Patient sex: M
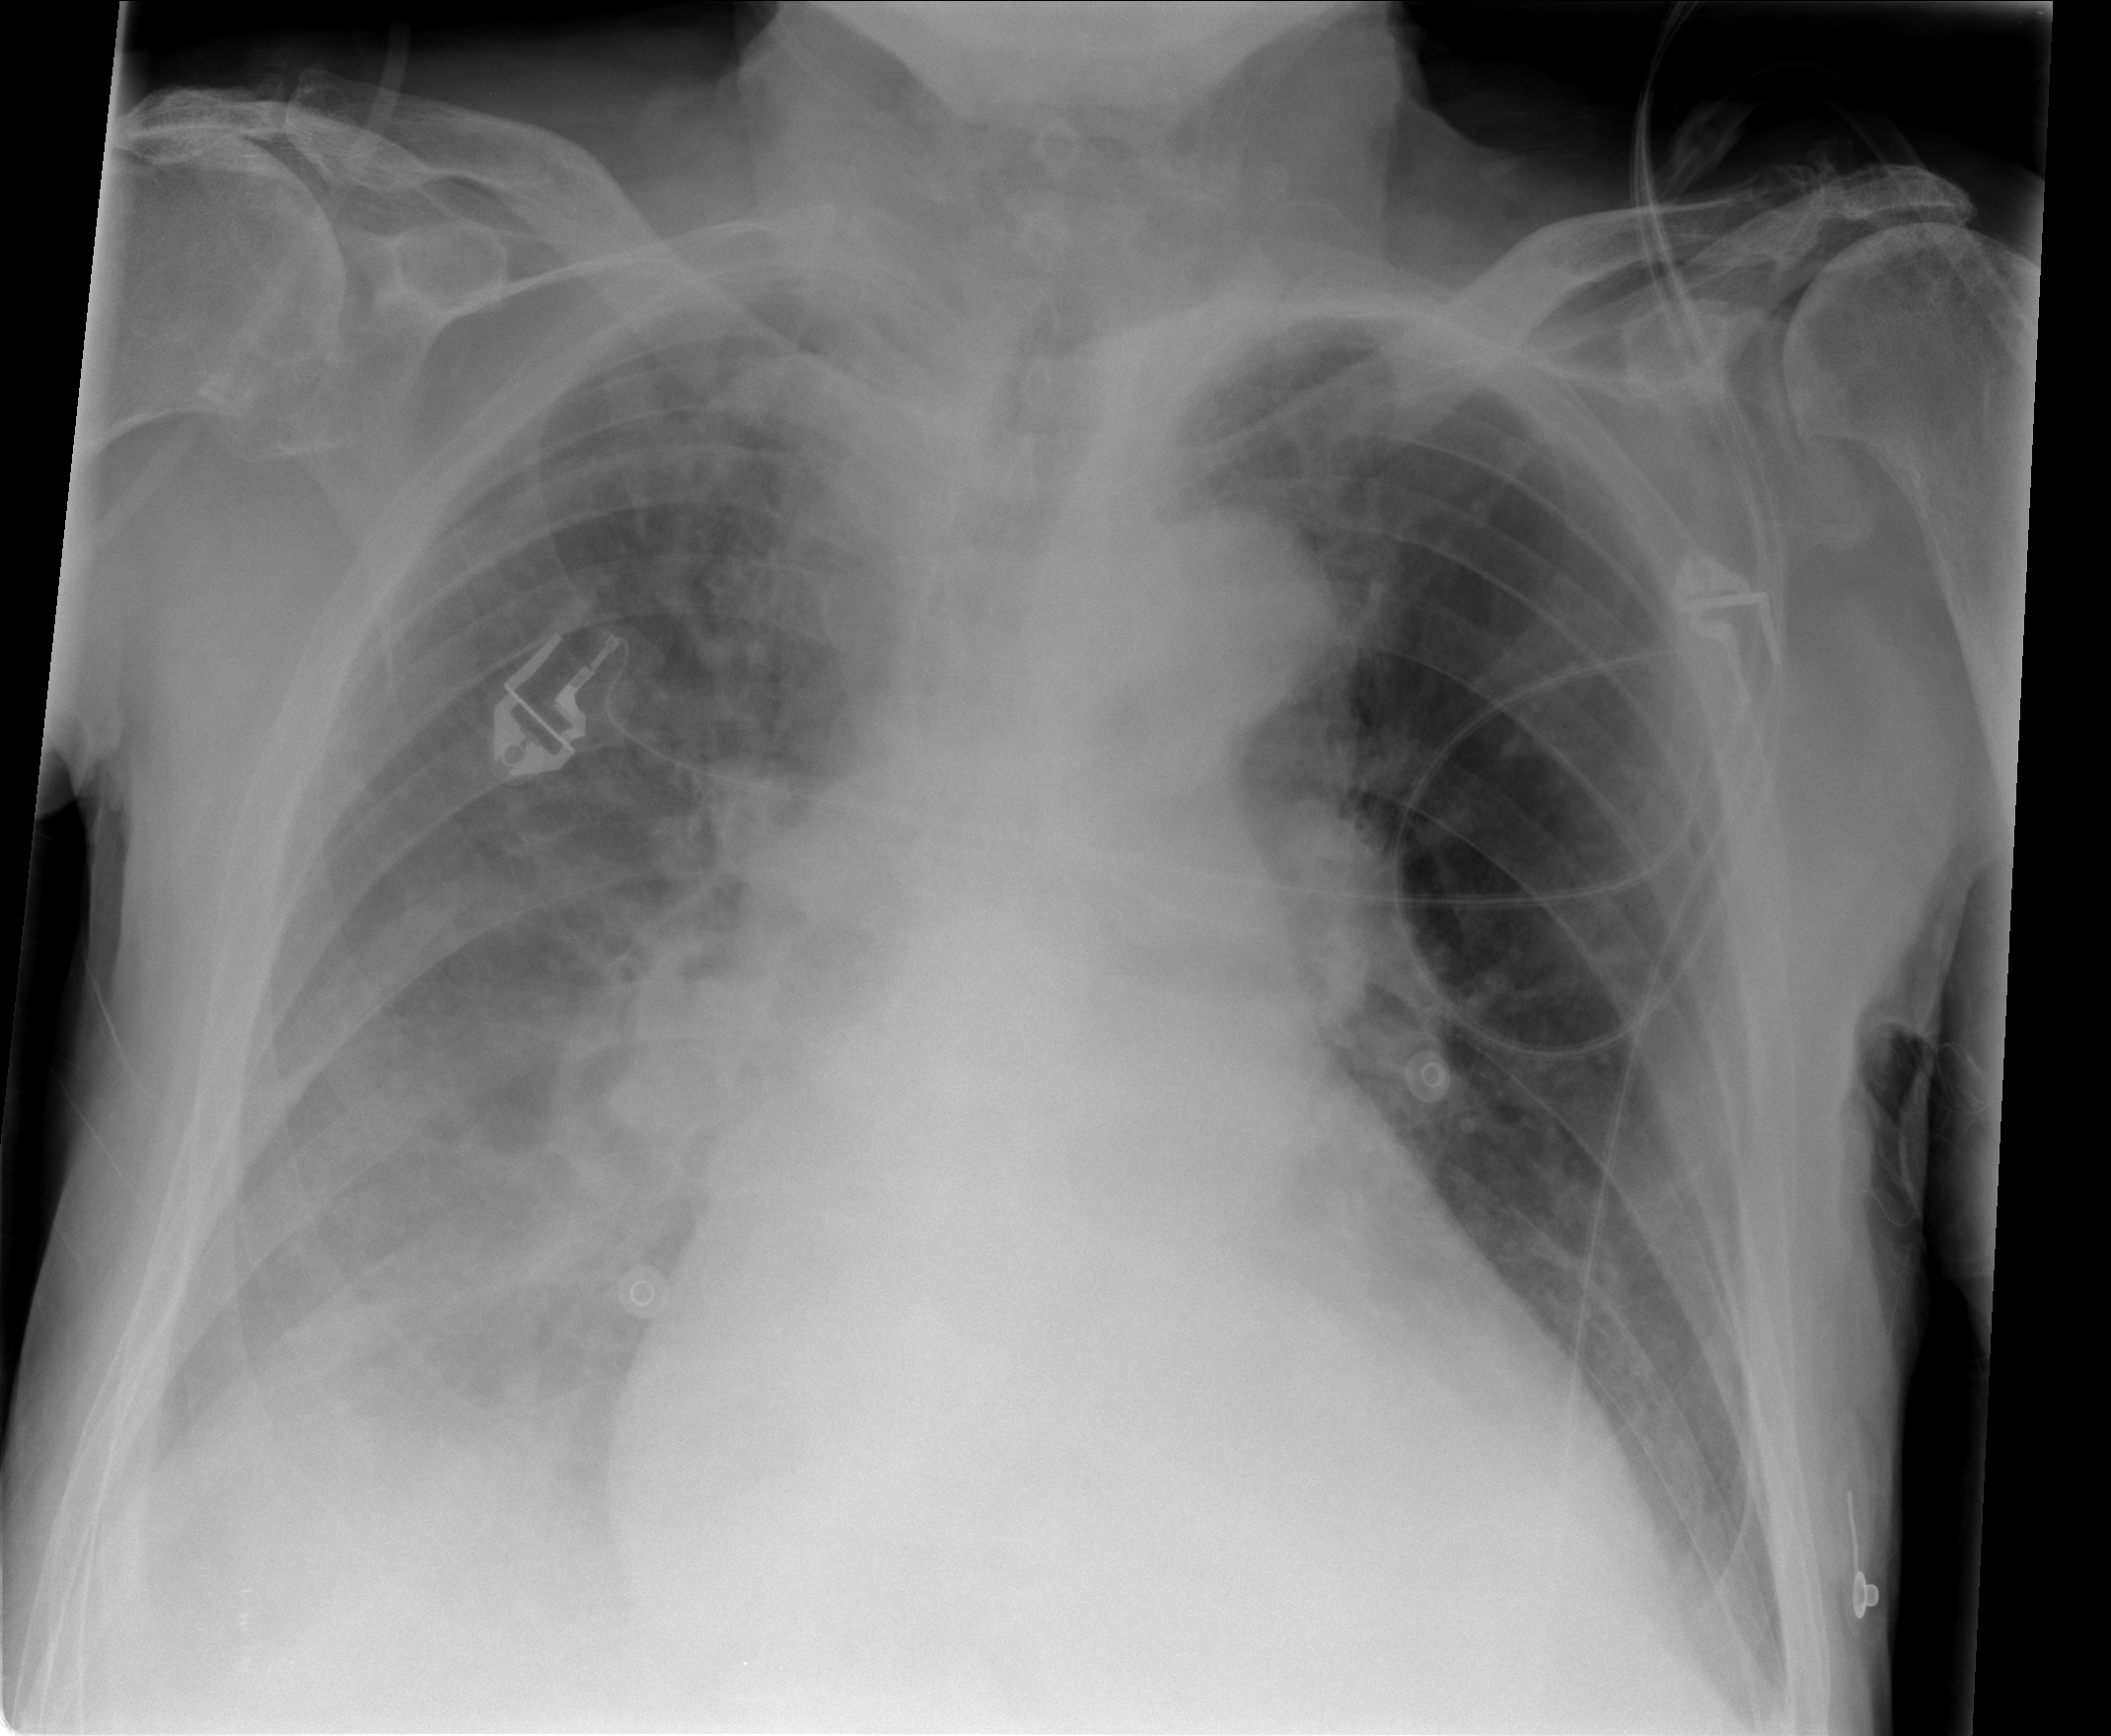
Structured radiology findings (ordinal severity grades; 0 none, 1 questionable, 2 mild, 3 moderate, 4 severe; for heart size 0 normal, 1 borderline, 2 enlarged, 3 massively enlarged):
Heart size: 2
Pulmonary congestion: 2
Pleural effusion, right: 3
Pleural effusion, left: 2
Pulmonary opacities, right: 3
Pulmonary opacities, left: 2
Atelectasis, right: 3
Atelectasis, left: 2